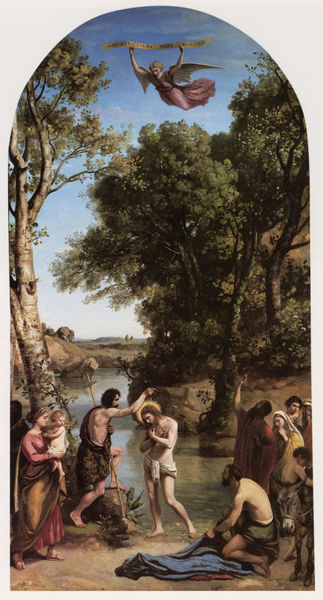
Titel: Le Baptême du Christ, Die Taufe Christi
Künstler: Jean Baptiste Camille Corot
Standort: Paris
Institution: Église de Saint-Nicolas-du-Chardonnet
Schlagwörter: baum, berg, blau, blätter, felsen, flügel, gemälde, gruppe, himmel, laub, lendenschurz, mann, nackt, wasser, wolken, baden, bäume, fluss, frauen, grün, landschaft, menschen, sand, see, ufer, frau, kleider, männer, szene, tuch, wiese, hochformat, malerei, johannes, stehen, täufer, bach, hügel, natur, busch, sonne, mantel, stehend, gewänder, kind, mutter, renaissance, tal, wald, esel, fliegen, genre, rund, engel, landschft, bogen, stab, berge, baby, figuren, rundbogen, romantik, halbnackt, kreuz, religion, beten, gebet, altar, heiligenschein, pfarrer, nimbus, christus, jesus, jesus christus, mittelalter, priester, schriftrolle, heilige, jünger, taufe, maria, jesu, maria magdalena, petrus, spruch, buam, altarbild, christi, johannes der täufer, jordan, ikonographie, joahnnes, johannes der t, schriftband, spnne, taufe christi, taufe im jordan, kreuzstab